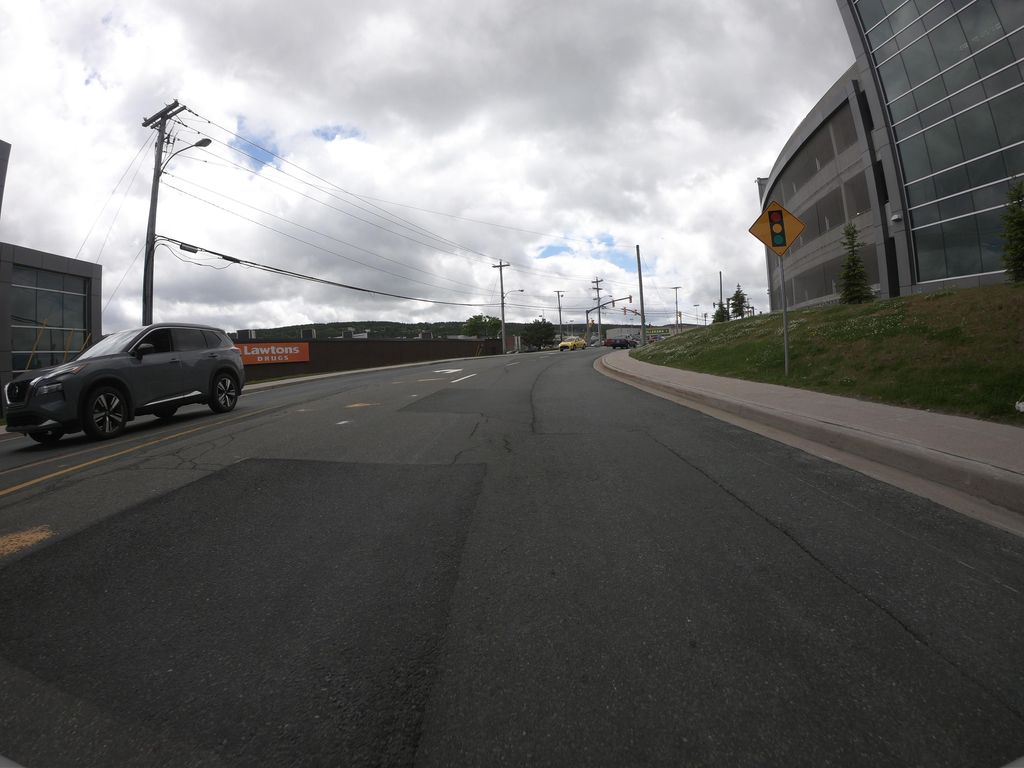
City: st_johns